Field crop: maize
Growth stage: 2
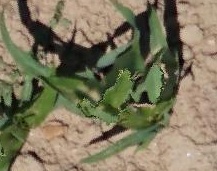
Species: maize